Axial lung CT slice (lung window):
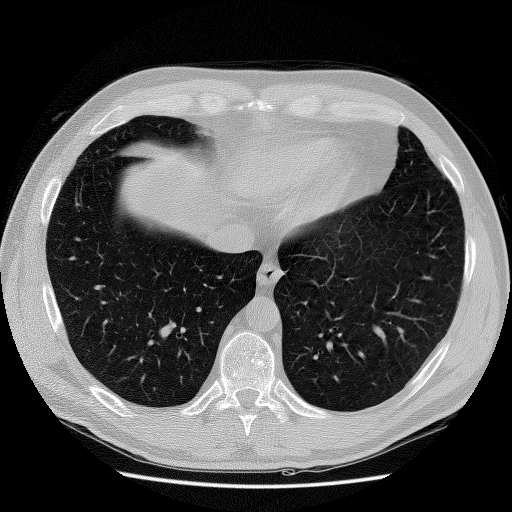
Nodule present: no